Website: walmart
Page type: address-validator
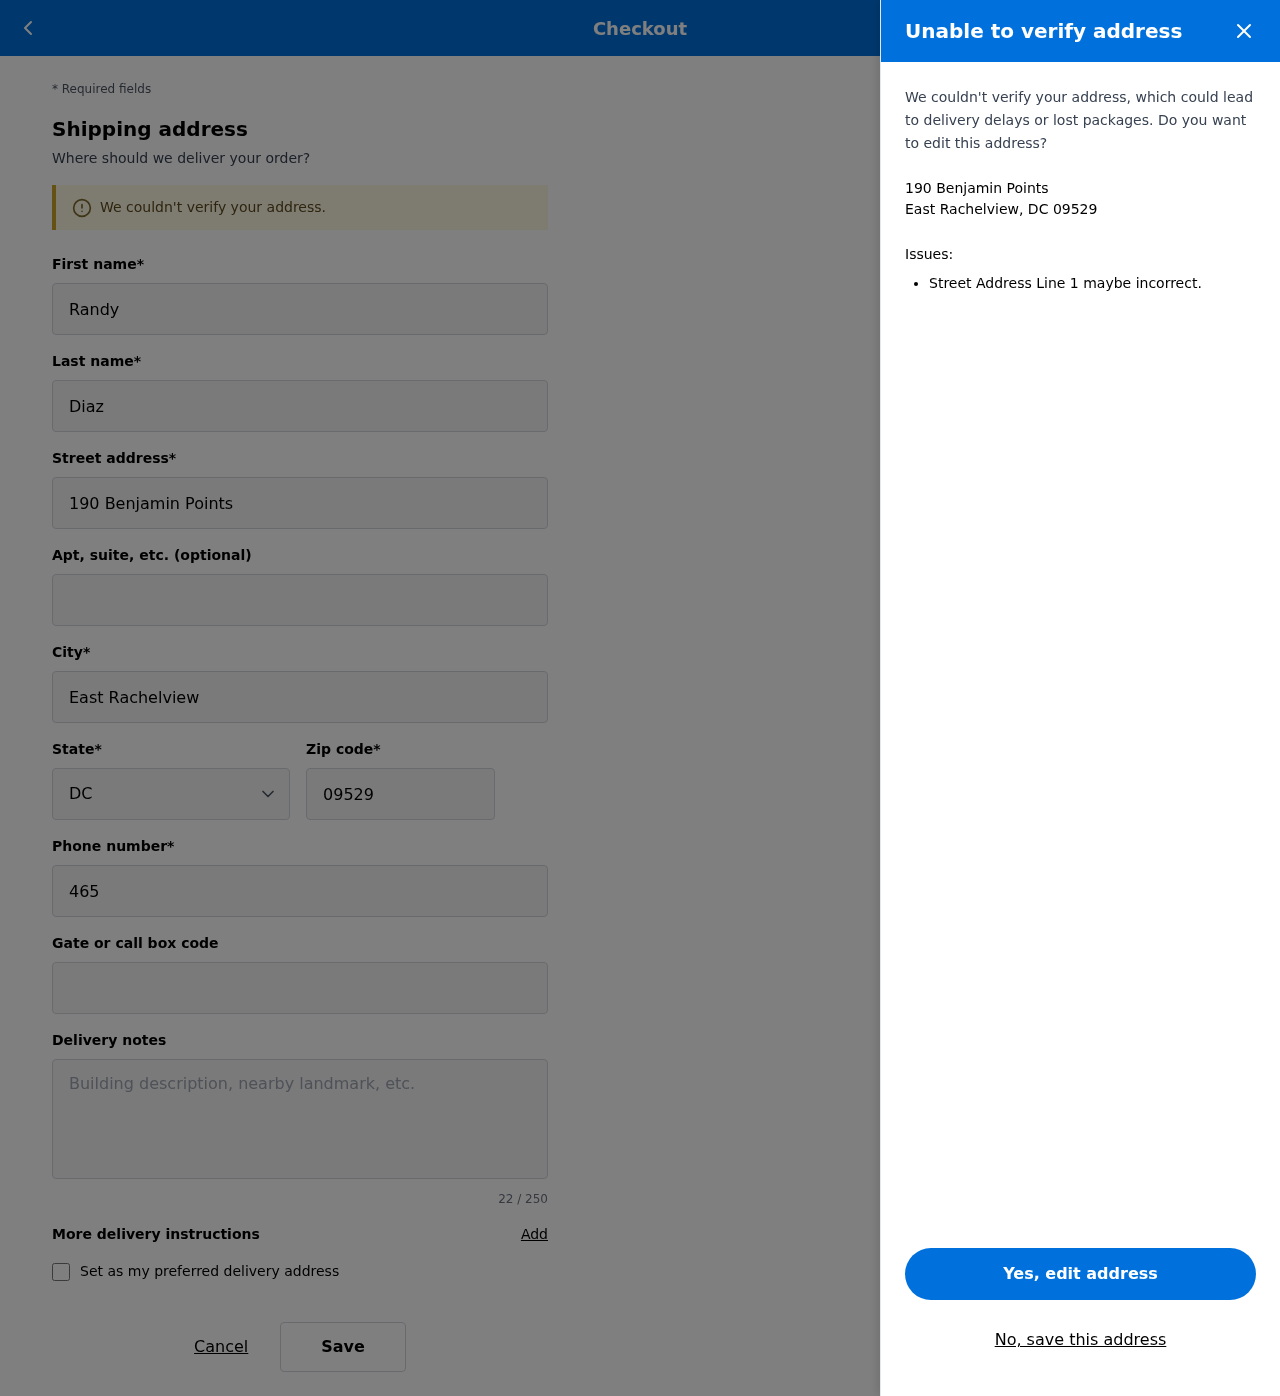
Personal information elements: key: PII_CITY_STATE_ZIP
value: East Rachelview, DC 09529
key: PII_DELIVERY_INSTRUCTIONS
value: Leave at side entrance
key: PII_STATE_ABBR
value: DC
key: PII_STREET
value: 190 Benjamin Points
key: PII_FIRSTNAME
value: Randy
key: PII_LASTNAME
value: Diaz
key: PII_CITY
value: East Rachelview
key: PII_POSTCODE
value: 09529
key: PII_PHONE
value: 4656031629
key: PII_SECURITY_CODE
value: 095